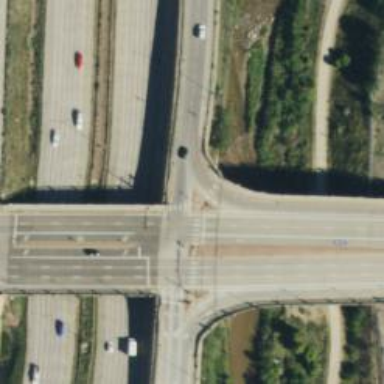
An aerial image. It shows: Bridge on motorway link.